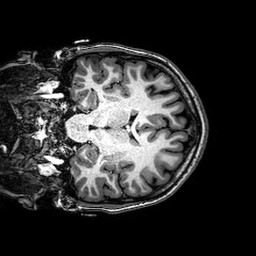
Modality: T1w
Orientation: coronal
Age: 20
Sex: female
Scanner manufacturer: philips
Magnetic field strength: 3 T
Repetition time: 0.008216 s
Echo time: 0.00376 s